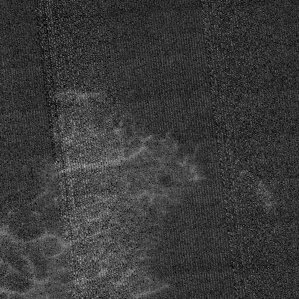
Label: frost